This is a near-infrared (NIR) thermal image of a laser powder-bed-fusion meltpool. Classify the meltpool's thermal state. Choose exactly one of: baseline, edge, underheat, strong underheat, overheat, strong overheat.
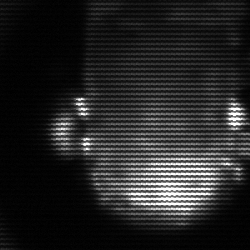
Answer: baseline